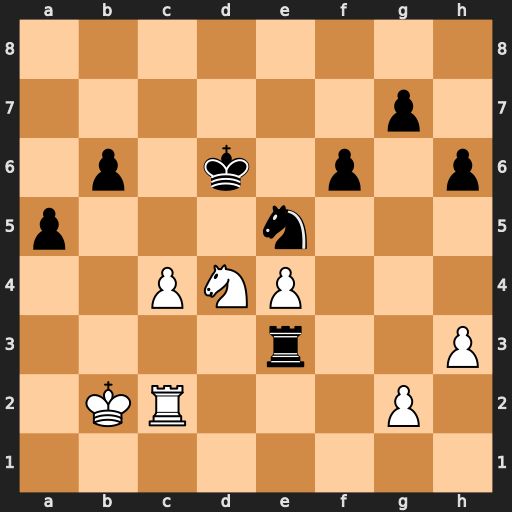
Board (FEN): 8/6p1/1p1k1p1p/p3n3/2PNP3/4r2P/1KR3P1/8
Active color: w
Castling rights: -
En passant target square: -
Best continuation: Nf5+ Kc5 Nxe3